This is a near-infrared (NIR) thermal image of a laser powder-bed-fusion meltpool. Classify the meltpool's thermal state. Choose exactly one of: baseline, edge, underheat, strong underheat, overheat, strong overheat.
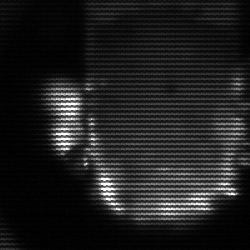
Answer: baseline